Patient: sex M, age 57
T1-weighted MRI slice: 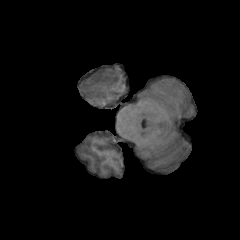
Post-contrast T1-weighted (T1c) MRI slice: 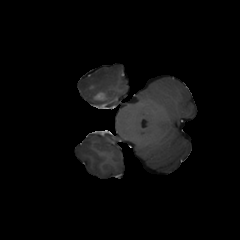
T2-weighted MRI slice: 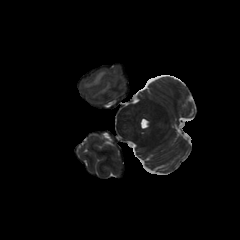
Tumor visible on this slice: yes
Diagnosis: Glioblastoma, IDH-wildtype
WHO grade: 4